Aerial crown-view tile of a tropical tree (Barro Colorado Island, Panama), acquired 20250616:
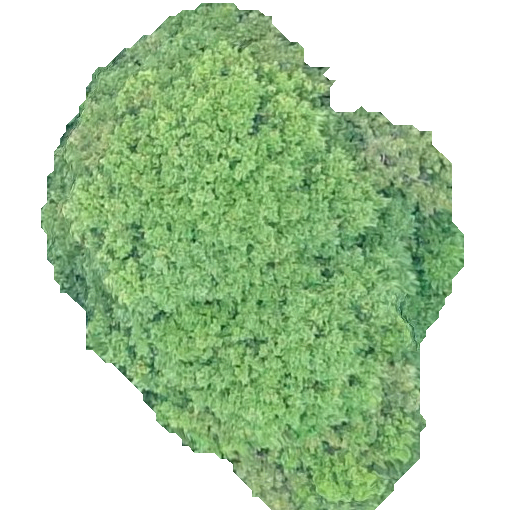
Species: Prioria copaifera
GBIF accepted scientific name: Prioria copaifera
Crown area: 212.192 m²